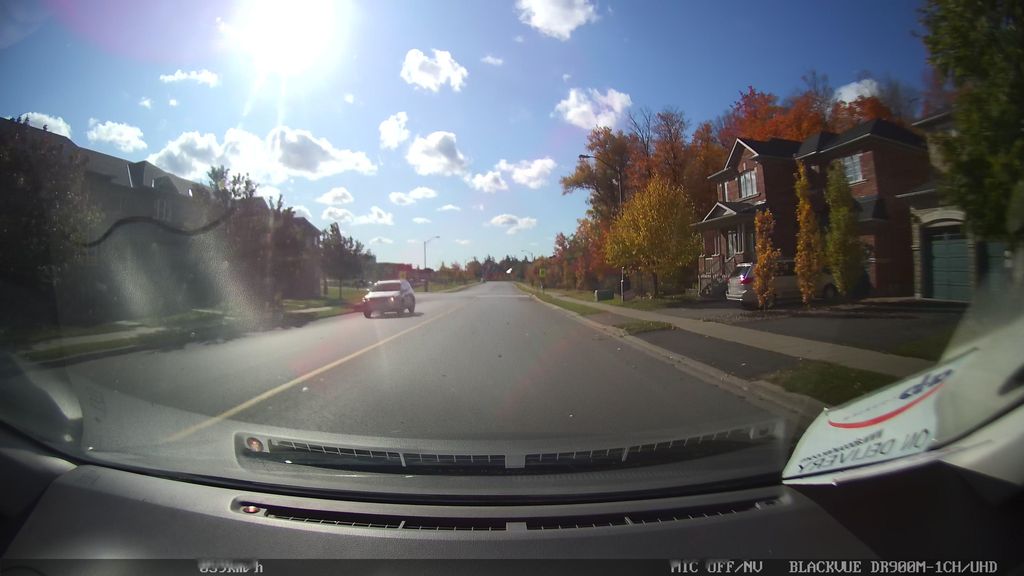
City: toronto